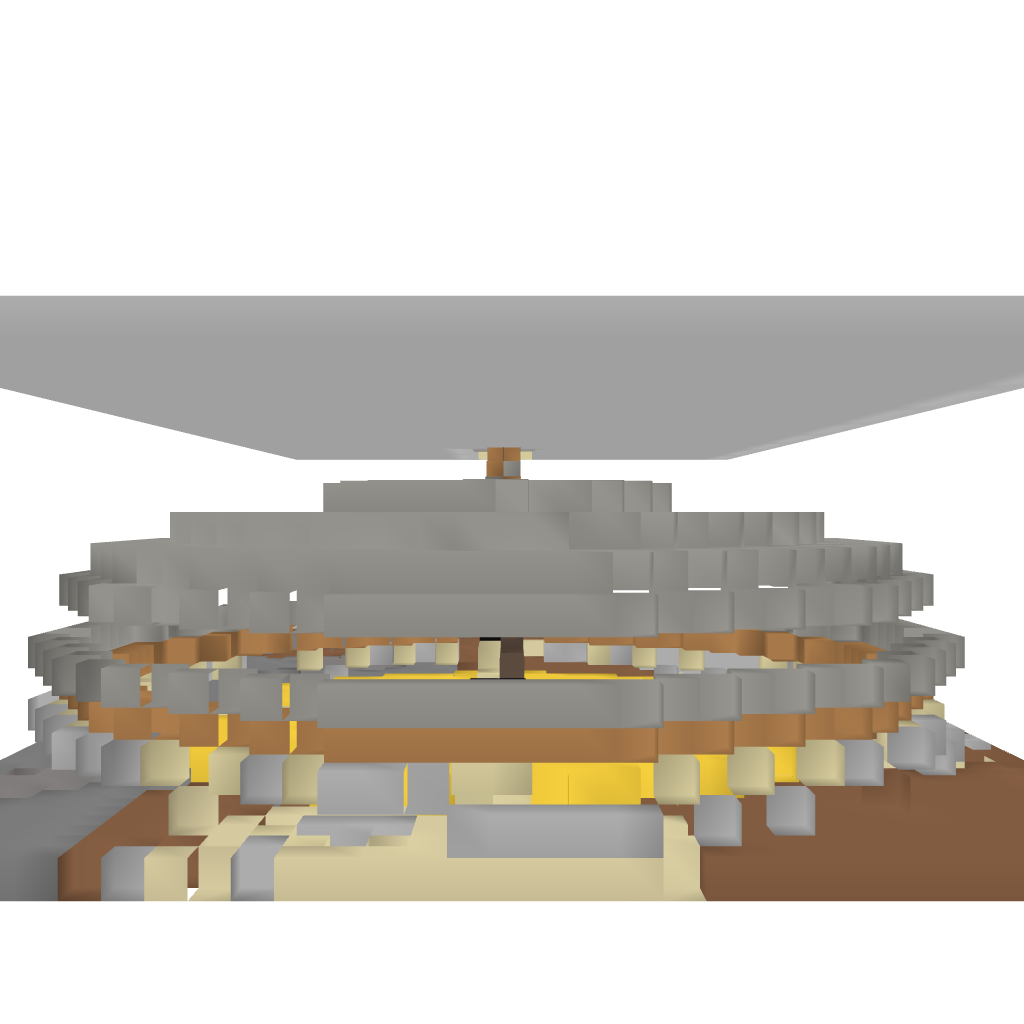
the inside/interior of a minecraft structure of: Underwater Home